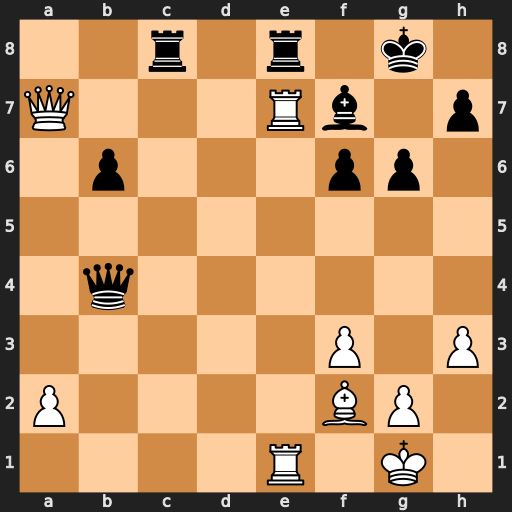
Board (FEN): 2r1r1k1/Q3Rb1p/1p3pp1/8/1q6/5P1P/P4BP1/4R1K1
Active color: w
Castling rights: -
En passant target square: -
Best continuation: Rxf7 Rxe1+ Kh2